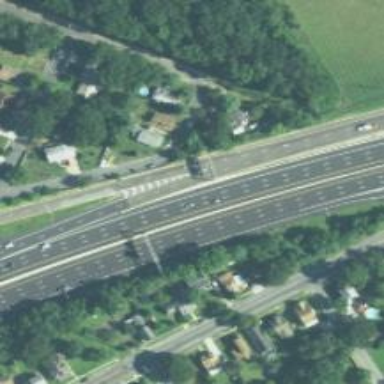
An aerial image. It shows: Motorway junction.